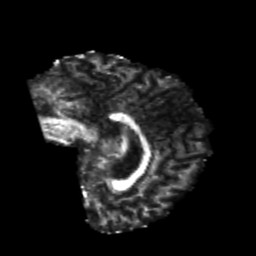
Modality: FA
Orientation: sagittal
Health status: healthy
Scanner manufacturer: philips
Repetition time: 7.39 s
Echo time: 0.08599 s